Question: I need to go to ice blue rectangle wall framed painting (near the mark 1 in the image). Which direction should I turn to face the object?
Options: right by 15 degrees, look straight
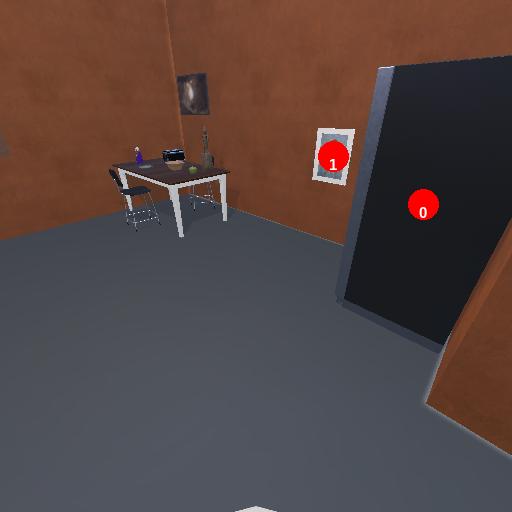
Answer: right by 15 degrees